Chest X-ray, PA view. Patient: 20 years old, sex M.
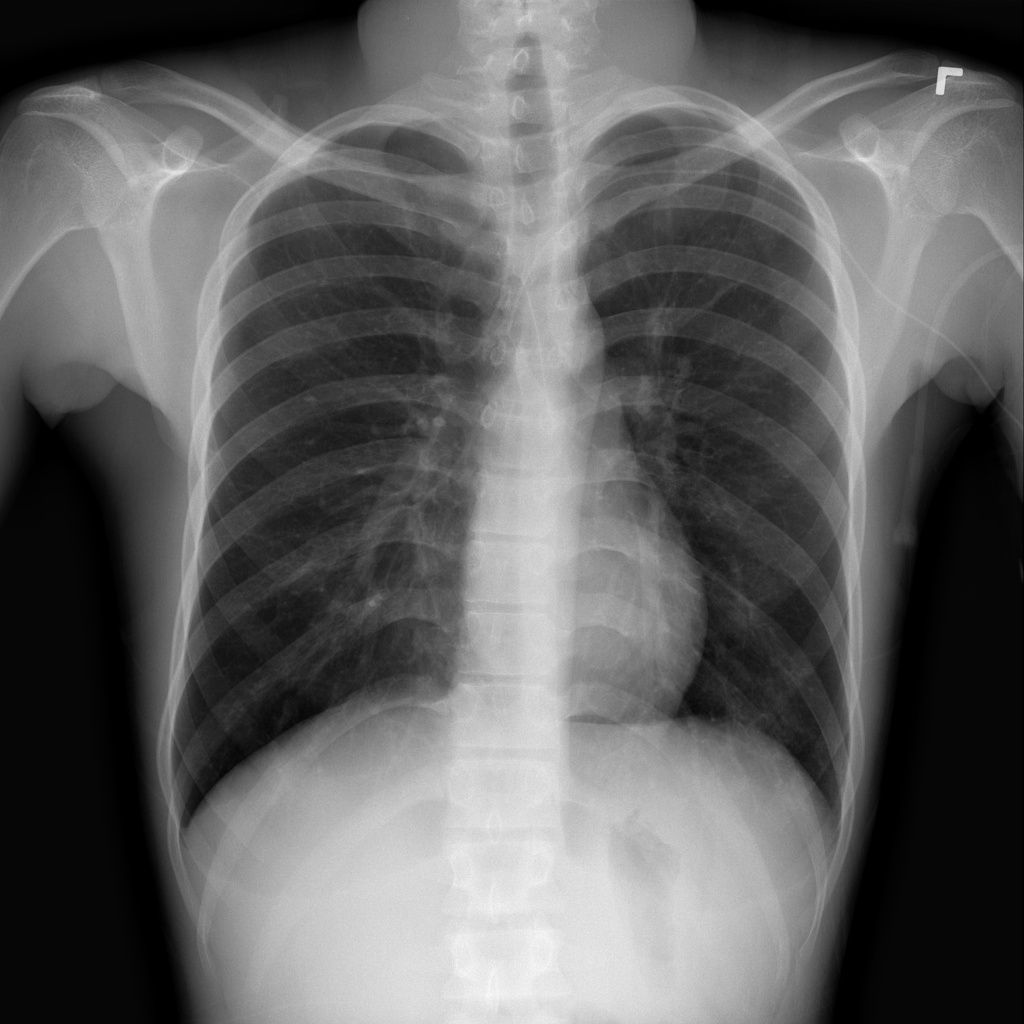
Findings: No Finding